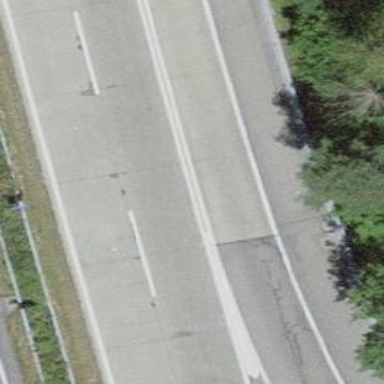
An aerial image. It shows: Motorway link.